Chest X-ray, AP view. Patient: 45 years old, sex M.
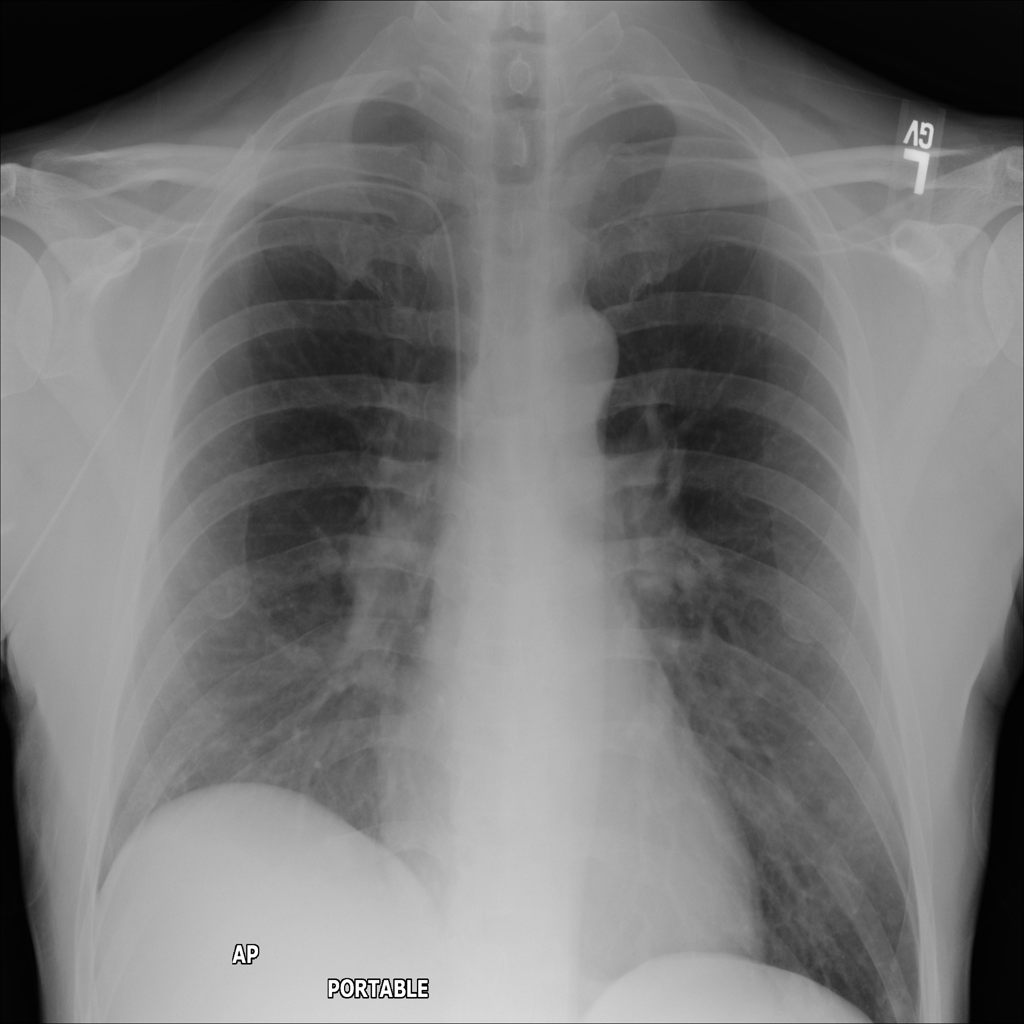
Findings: No Finding